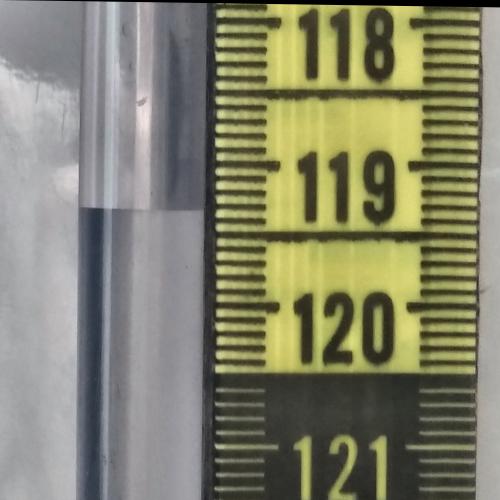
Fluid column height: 119.3 cm